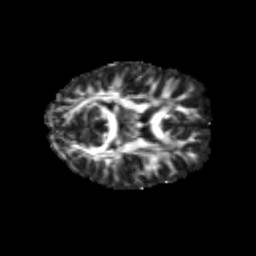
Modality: FA
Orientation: axial
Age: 20
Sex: female
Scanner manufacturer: siemens
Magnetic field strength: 3 T
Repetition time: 3.5 s
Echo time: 0.125 s